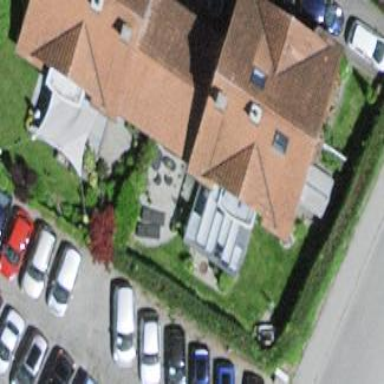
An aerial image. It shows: Group of garages.